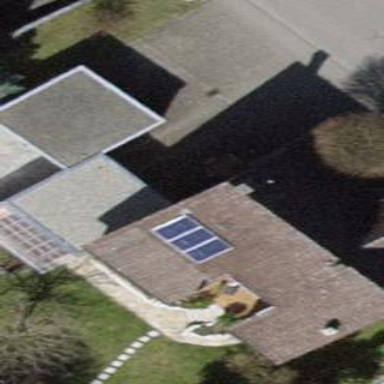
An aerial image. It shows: Garage.